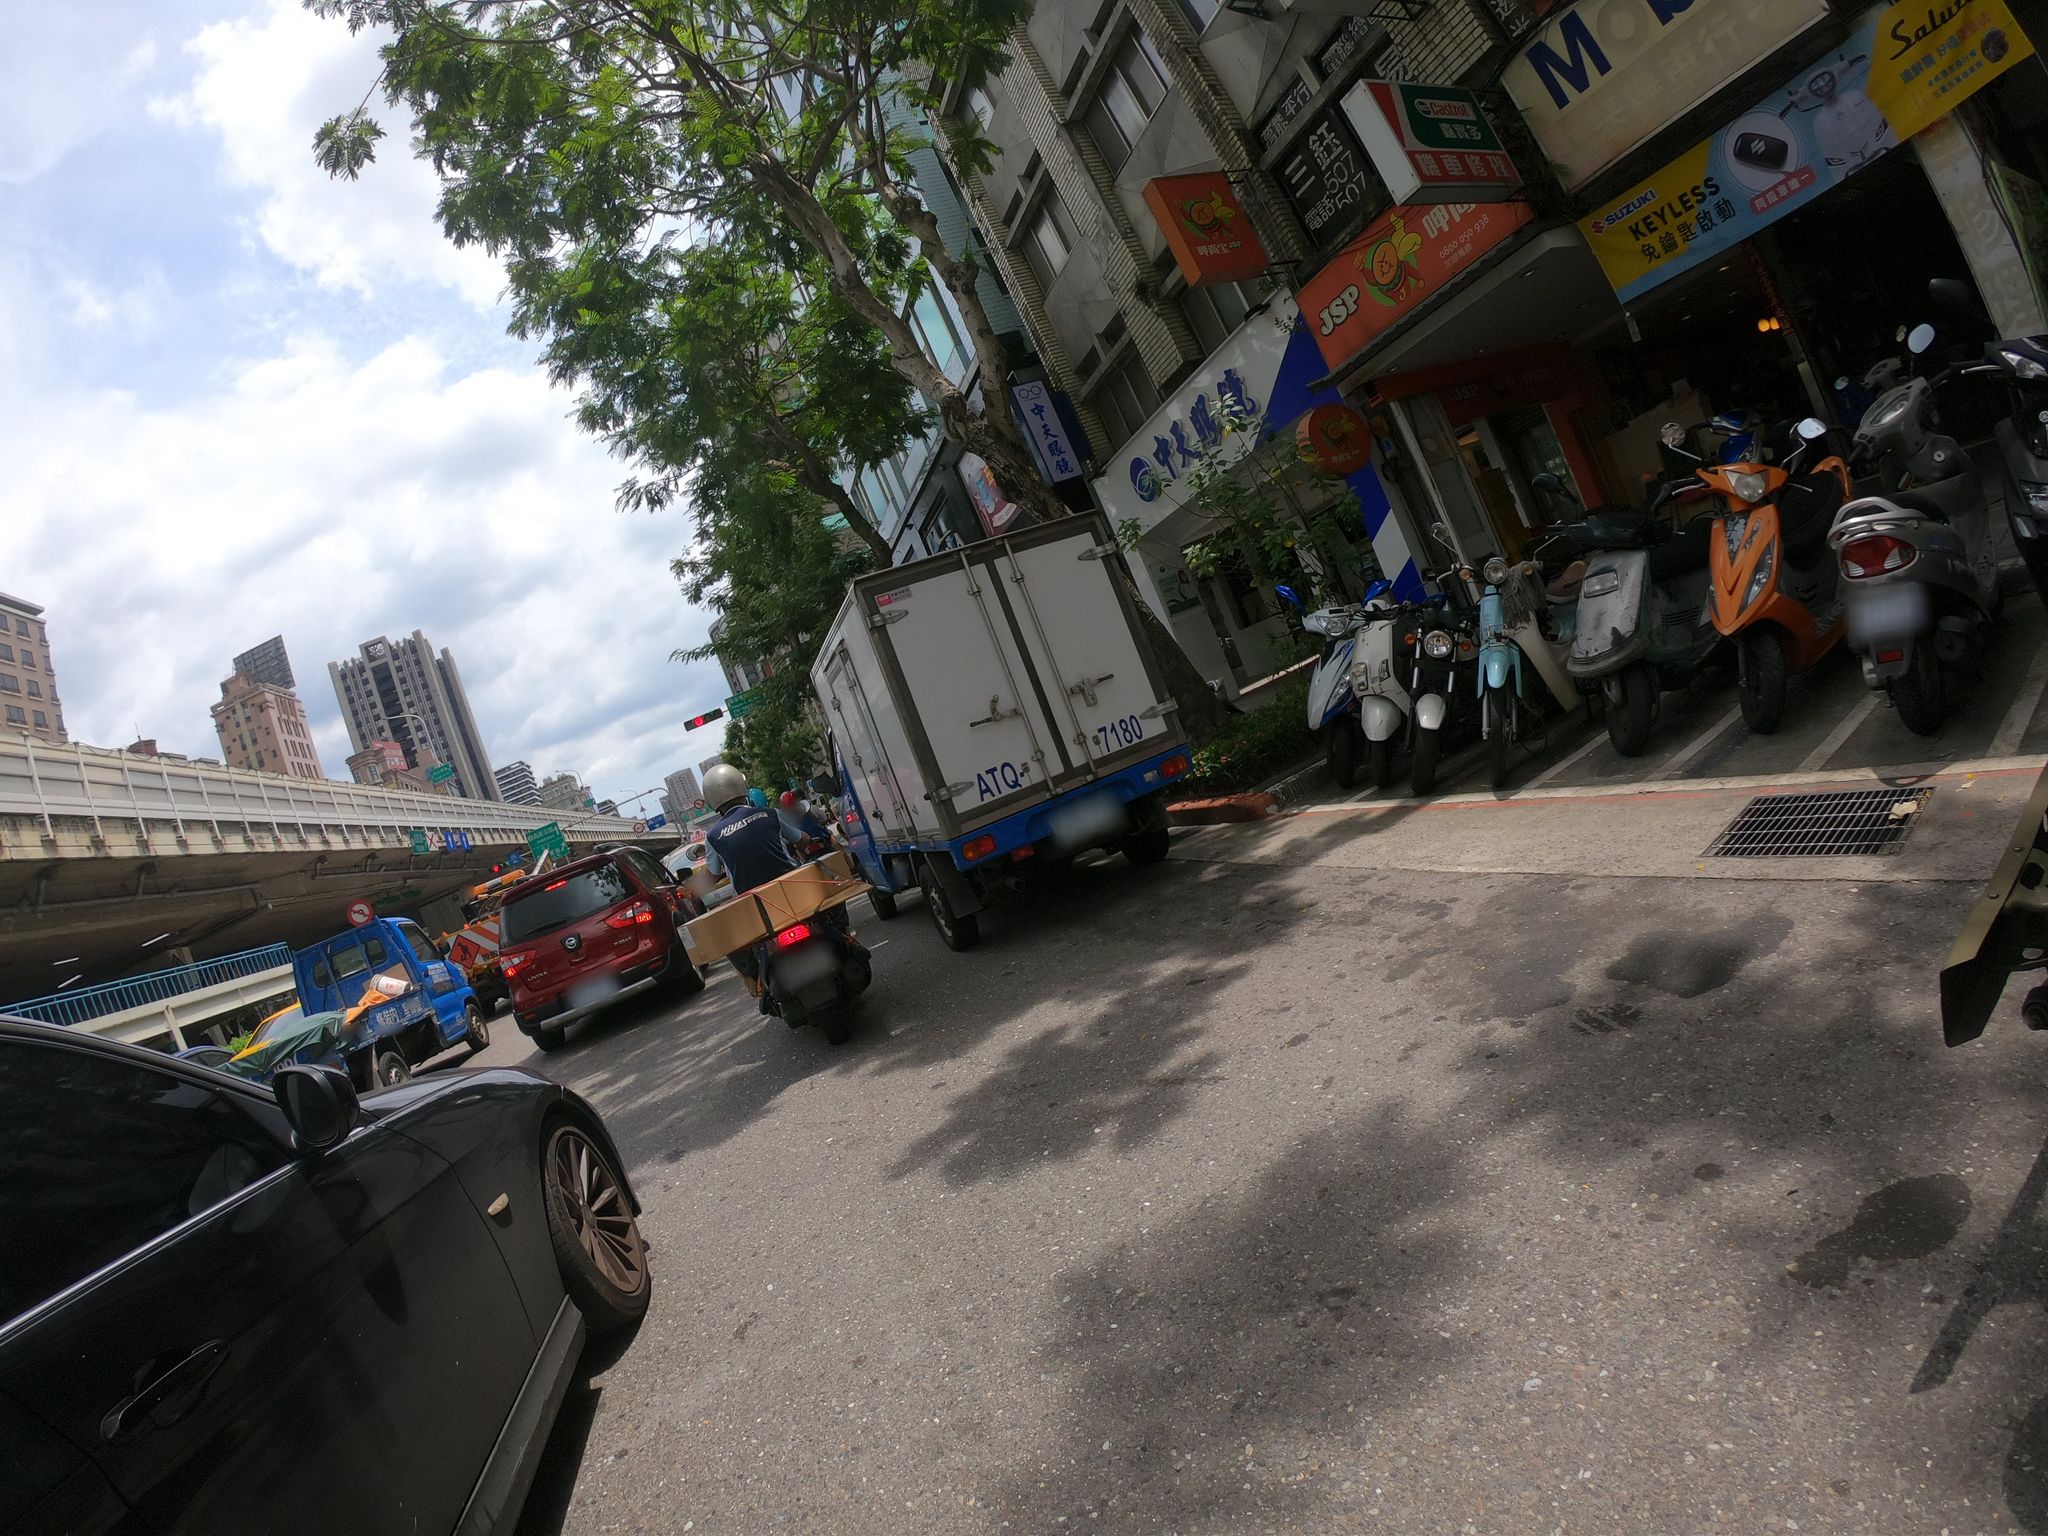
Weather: clear
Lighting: day
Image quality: good
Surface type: walking surface
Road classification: tertiary
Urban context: urban centre
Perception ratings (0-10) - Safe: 3.03, Lively: 8.35, Beautiful: 4.66, Boring: 2.7, Depressing: 6.65, Wealthy: 2.37